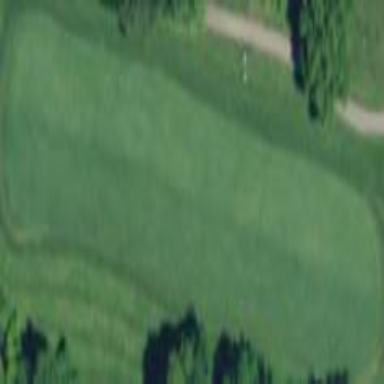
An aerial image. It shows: Grassy area designated as golf fairway.